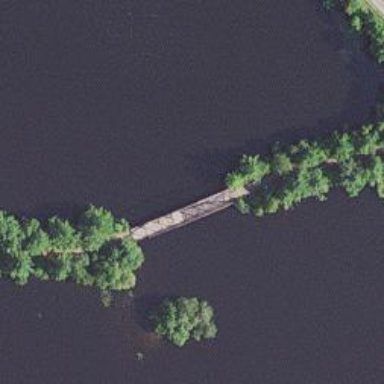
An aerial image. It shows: Unclassified road on bridge.